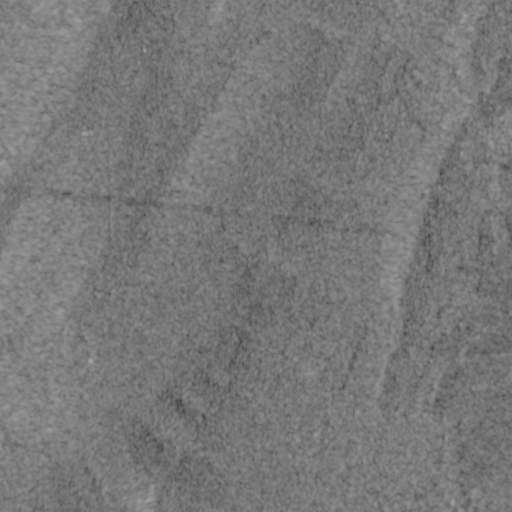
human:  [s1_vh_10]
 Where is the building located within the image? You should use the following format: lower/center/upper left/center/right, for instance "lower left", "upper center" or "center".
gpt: The building is located in the upper of the image.
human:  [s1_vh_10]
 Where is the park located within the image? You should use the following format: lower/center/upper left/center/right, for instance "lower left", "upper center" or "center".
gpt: There is no park in the image.

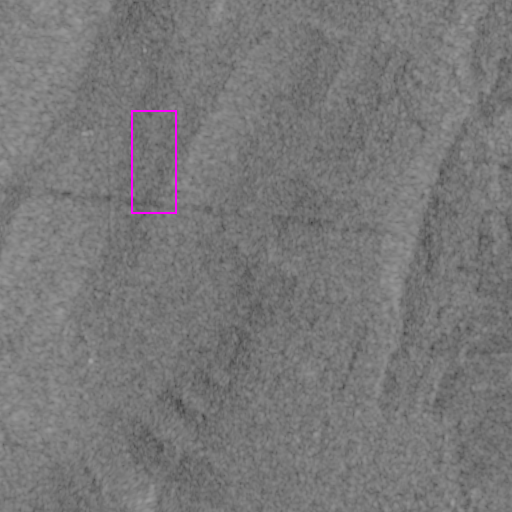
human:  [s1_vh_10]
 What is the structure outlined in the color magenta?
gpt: There is no magenta outline.
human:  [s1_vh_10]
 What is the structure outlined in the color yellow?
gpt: There is no structure outlined in yellow.